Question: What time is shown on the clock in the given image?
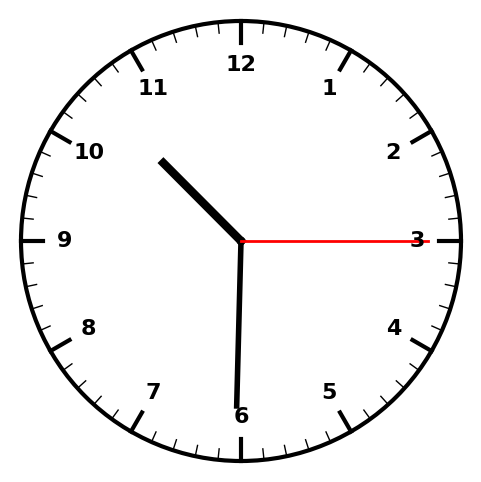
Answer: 10:30:15